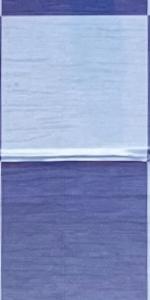
Label: Empty